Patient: sex M, age 85
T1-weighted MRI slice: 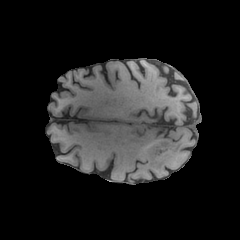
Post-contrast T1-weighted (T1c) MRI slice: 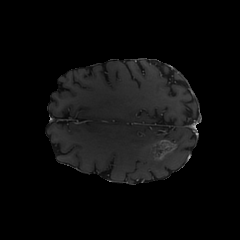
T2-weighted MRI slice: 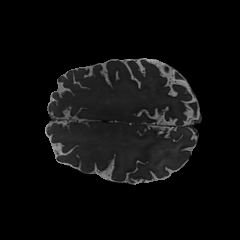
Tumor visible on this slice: yes
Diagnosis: Glioblastoma, IDH-wildtype
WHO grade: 4